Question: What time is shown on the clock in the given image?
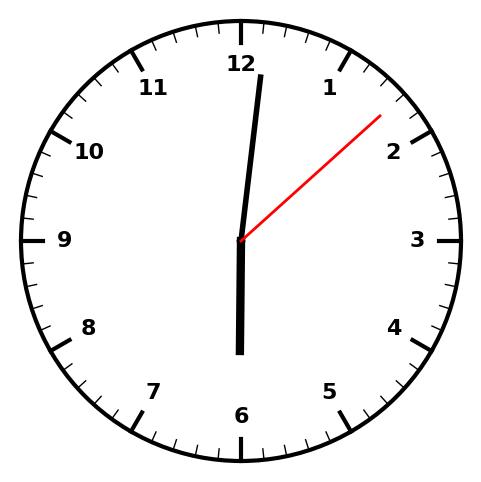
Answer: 06:01:08